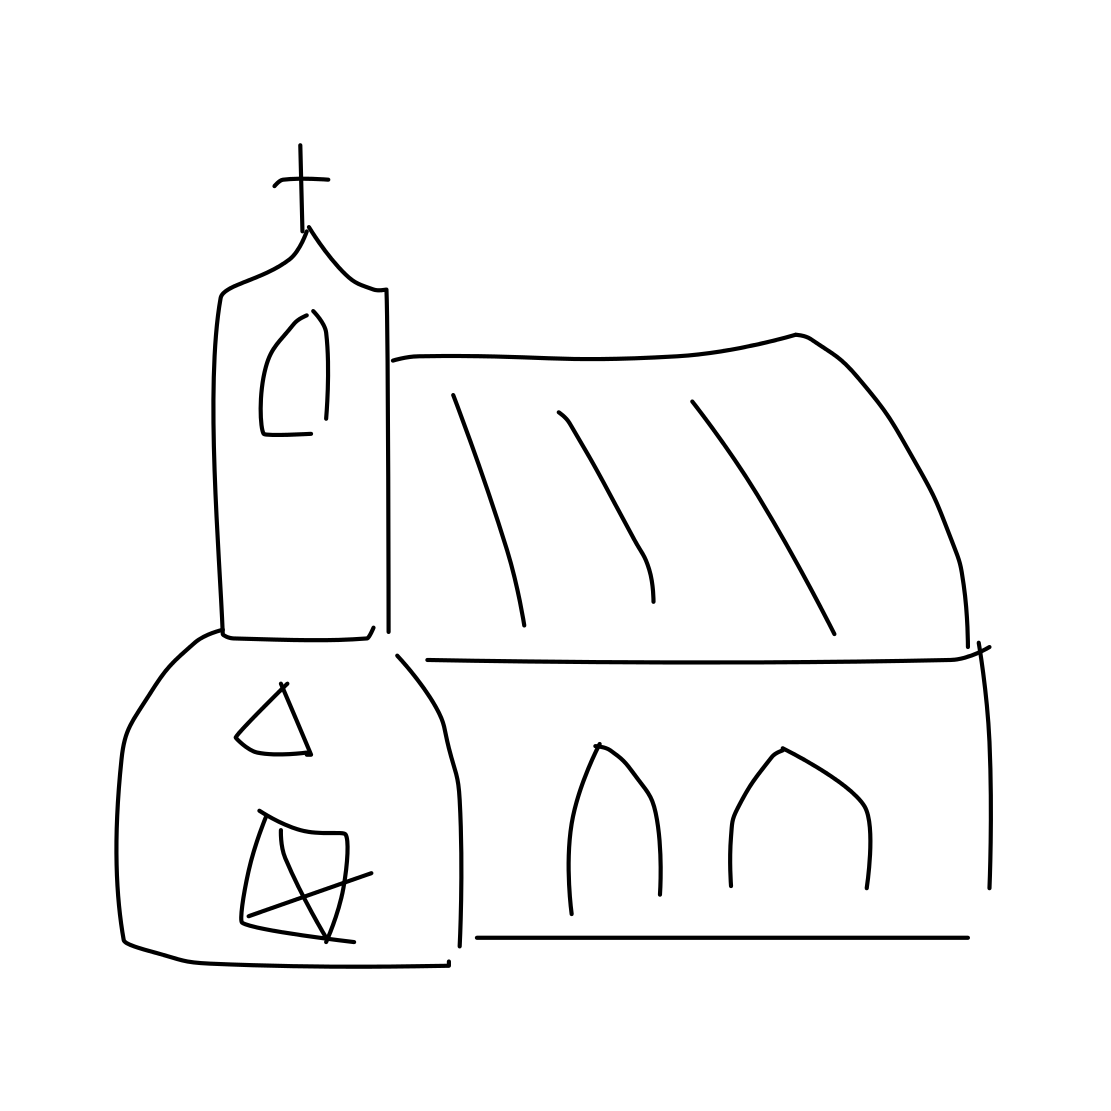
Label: church